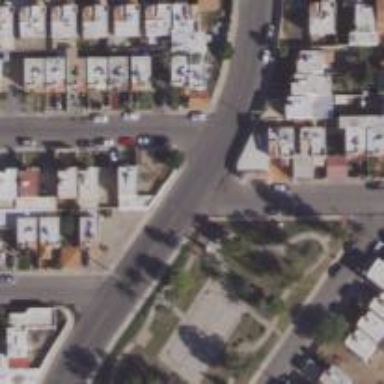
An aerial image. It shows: Residential street with asphalt surface.